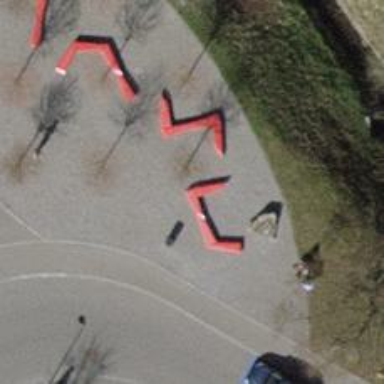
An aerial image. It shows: Pink bench.